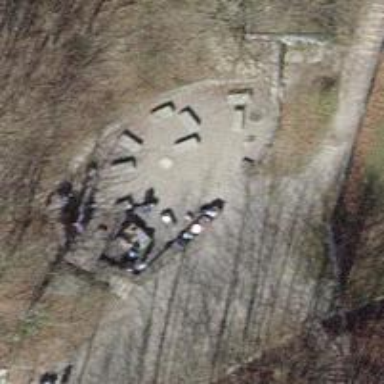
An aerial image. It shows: Bench for seating.